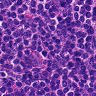
Metastatic tissue present: no